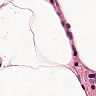
Metastatic tissue present: no